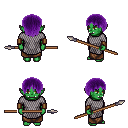
a pixel art fantasy rpg character, female body template, orc, green skin, chain mail, robe skirt, purple plain hairstyle, leather bracers, spear, four views (front, back, left, right), 2x2 character sprite sheet, small pixel art, hard edges, no anti-aliasing